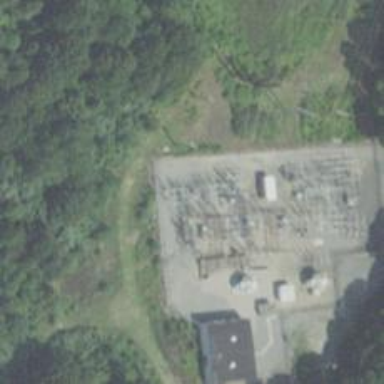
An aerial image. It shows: Switch used for power control.